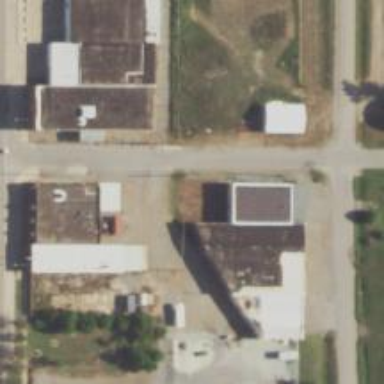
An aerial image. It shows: Alley classified as service road.